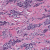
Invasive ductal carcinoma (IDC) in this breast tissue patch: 1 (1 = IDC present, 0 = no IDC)